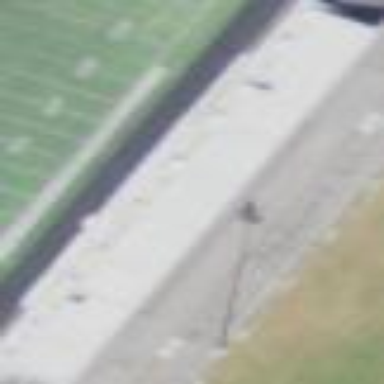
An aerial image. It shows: Bleachers on leisure land.